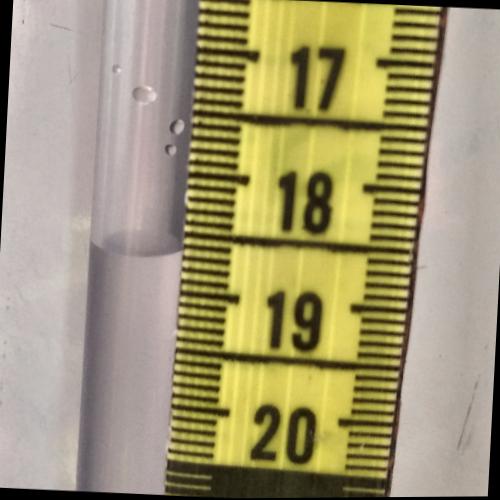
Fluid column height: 18.6 cm